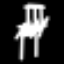
Label: chair